Field crop: maize
Growth stage: 2
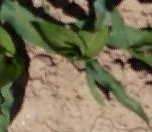
Species: maize